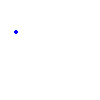
Particle: pion